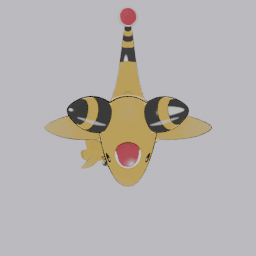
Label: animals